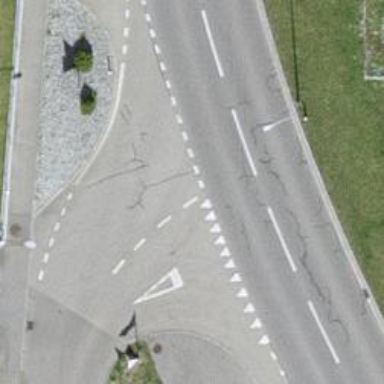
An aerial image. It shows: Road with "give way" sign.